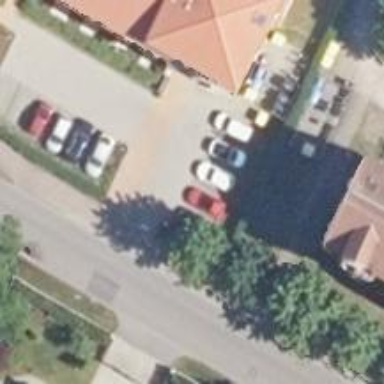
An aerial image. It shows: Parking area with surface.